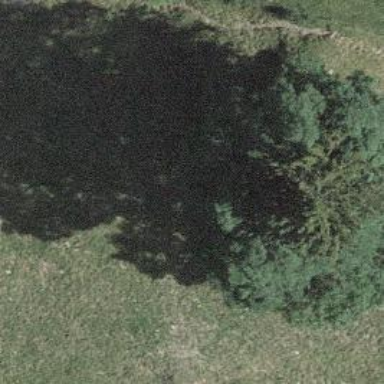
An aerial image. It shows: Single tag "natural: tree."